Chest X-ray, AP view. Patient: 36 years old, sex F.
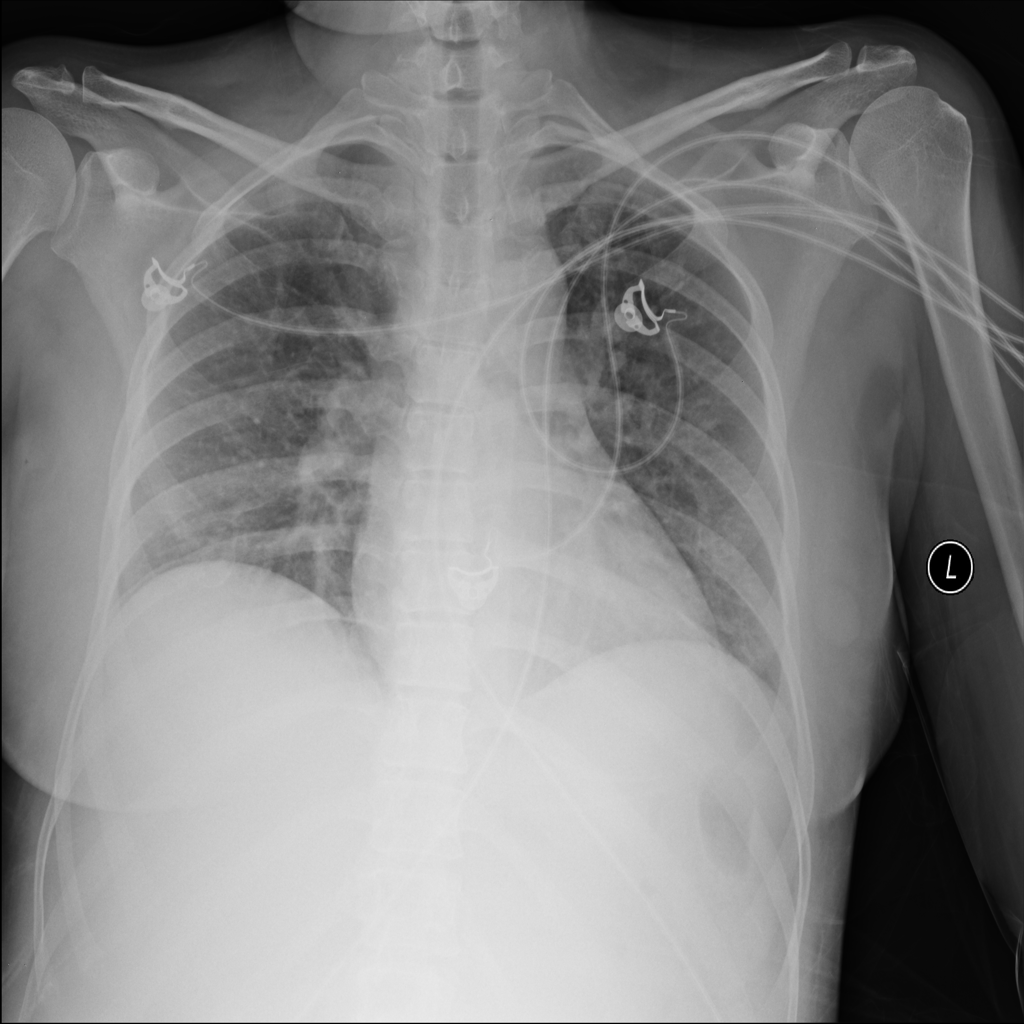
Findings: No Finding